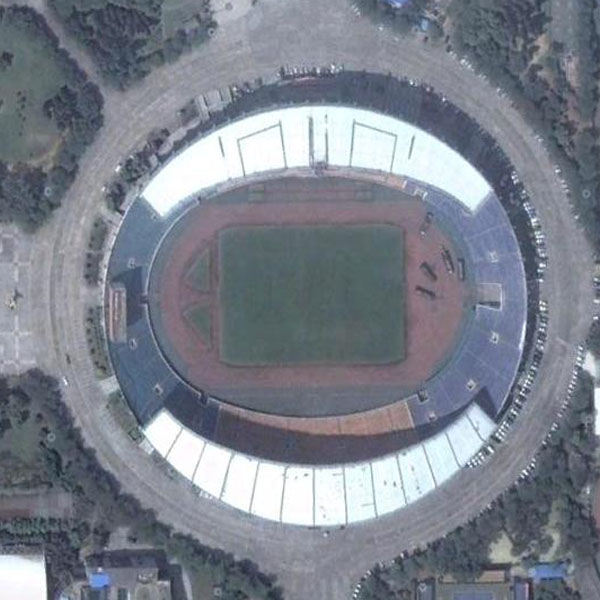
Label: Stadium